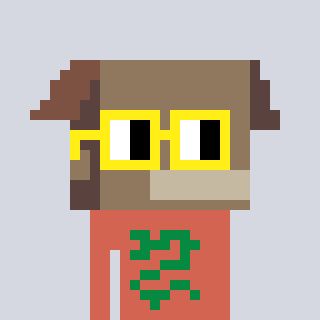
a pixel art character with square yellow glasses, a box-shaped head and a peachy-colored body on a cool background